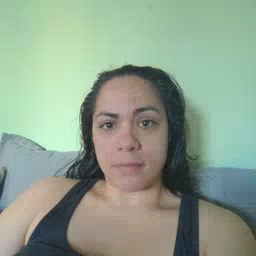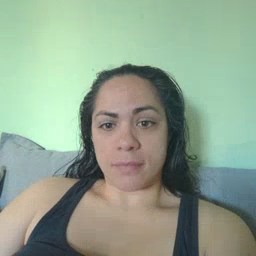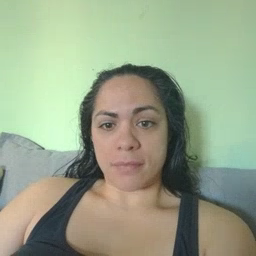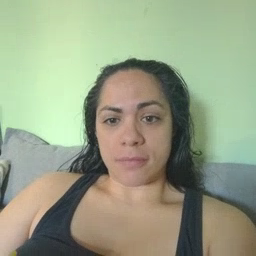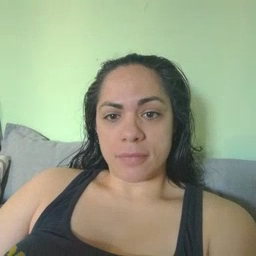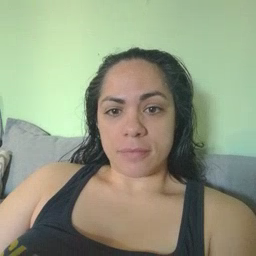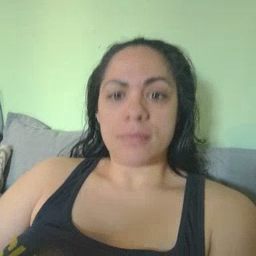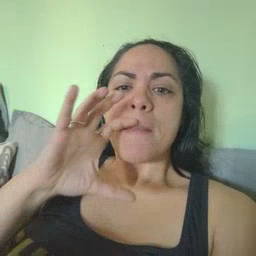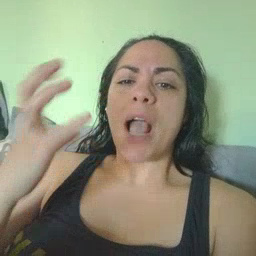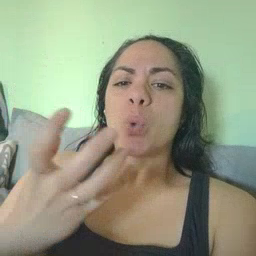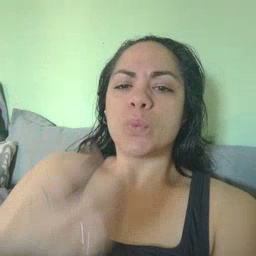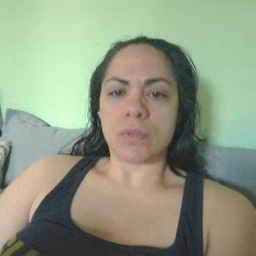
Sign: balloon